Question: I'm at a loss, the disk has around 300GB free and when checking on finder all the files are read/write enabled.

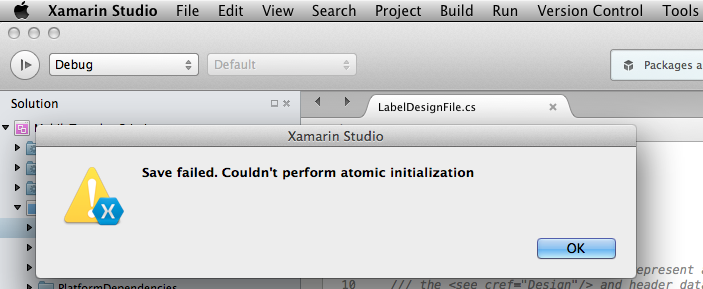
Answer: I had the same problem. I went to and it worked. Seems that it comes from svn feature inside of Xamarin. Hope it works for you.